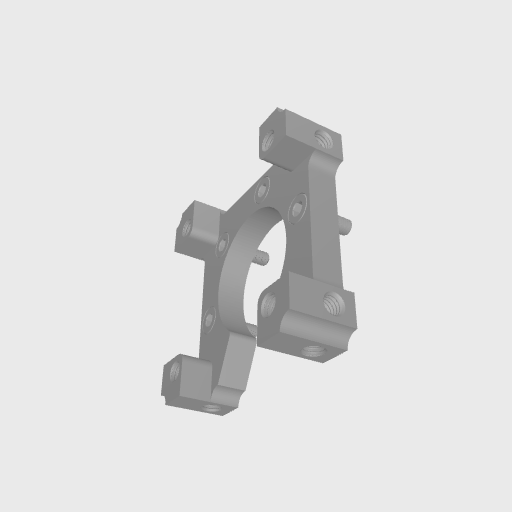
Part: QuadBlockMotorMount43-3